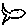
Label: fish